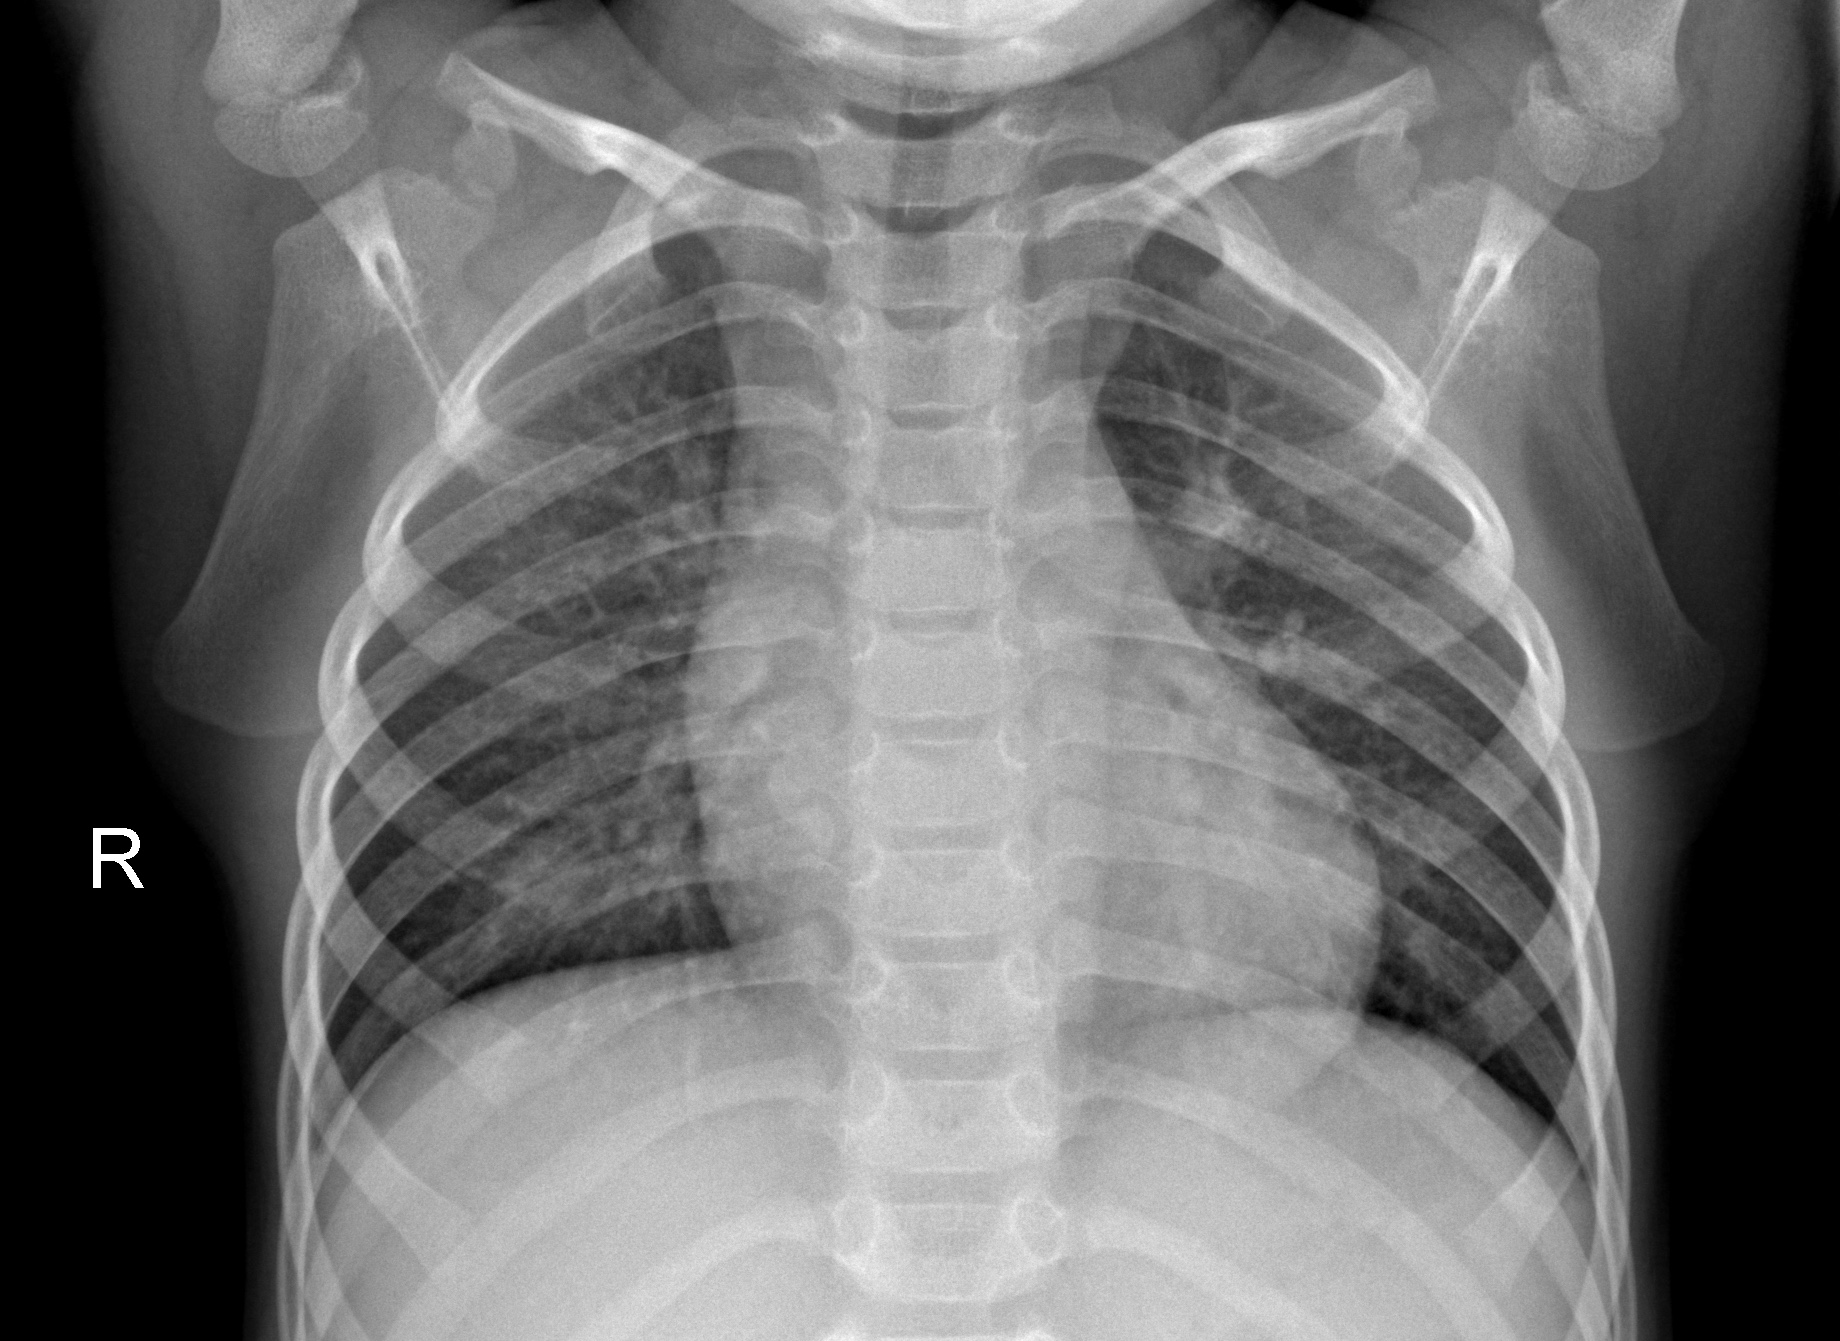
Diagnosis: NORMAL